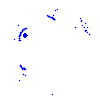
Particle: pion